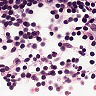
Metastatic tissue present: no